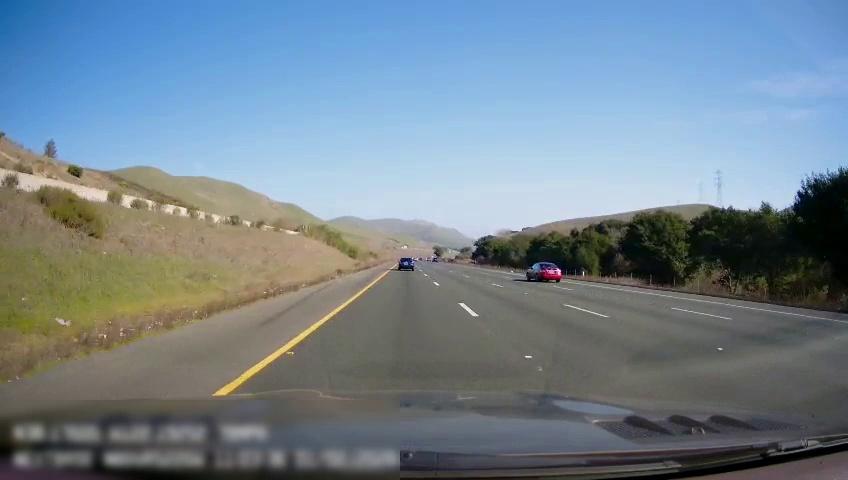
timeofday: Day
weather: Sunny
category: Drivable Space
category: Vehicles | Car
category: Vehicles | Car
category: Lanes | Alternate Lane
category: Lanes | Alternate Lane
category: Lanes | Alternate Lane
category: Lanes | Current Lane
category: Lanes | Alternate Lane